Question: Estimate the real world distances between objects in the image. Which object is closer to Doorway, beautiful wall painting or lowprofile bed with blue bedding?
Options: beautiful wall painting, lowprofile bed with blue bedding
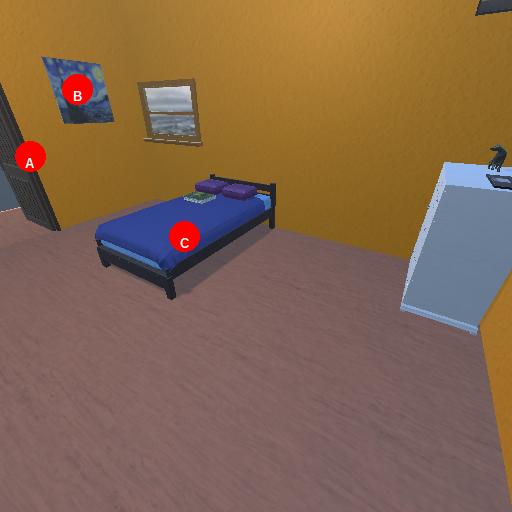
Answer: beautiful wall painting